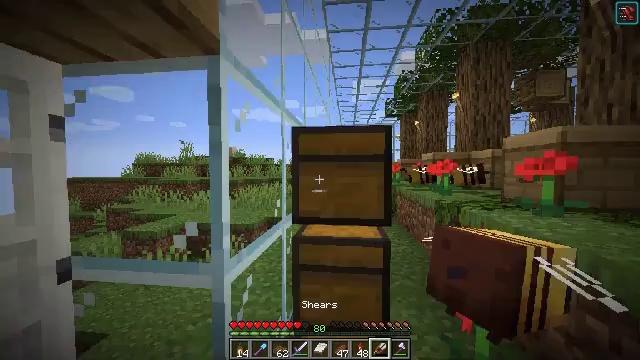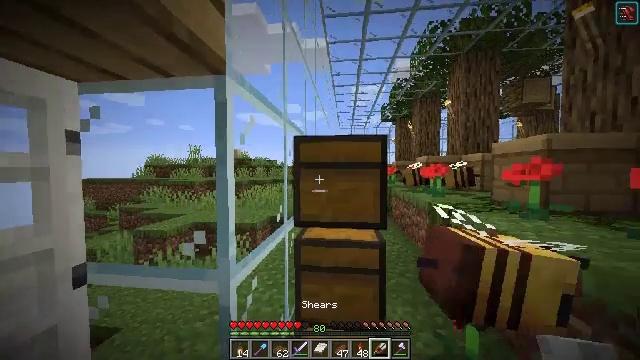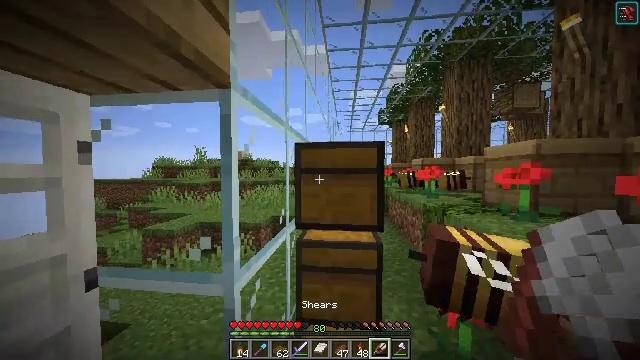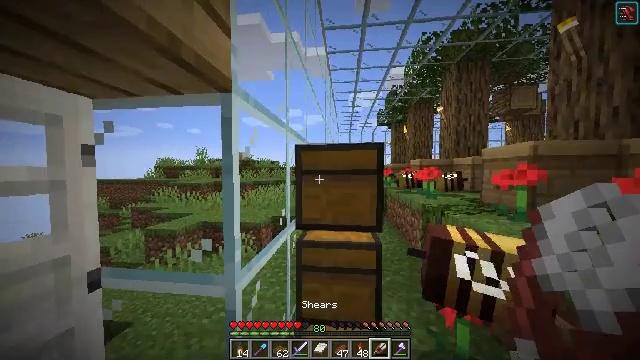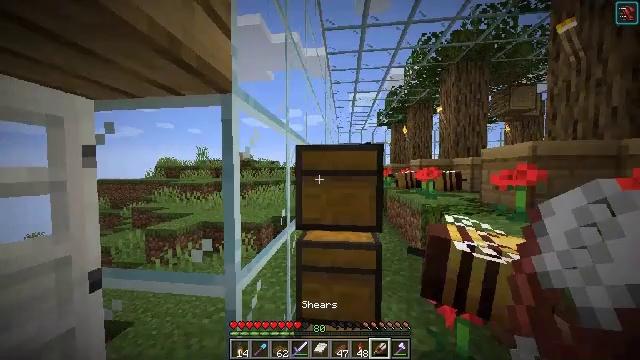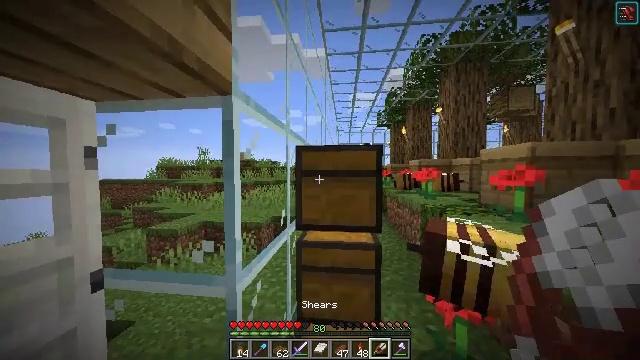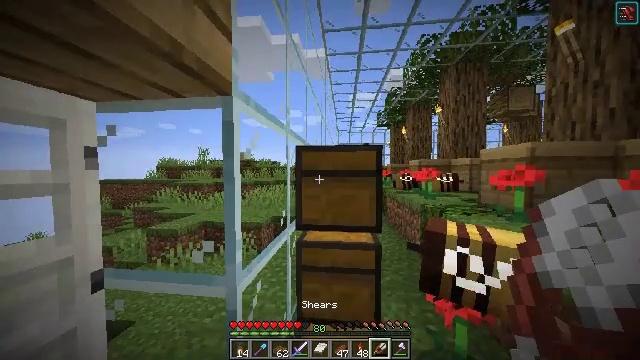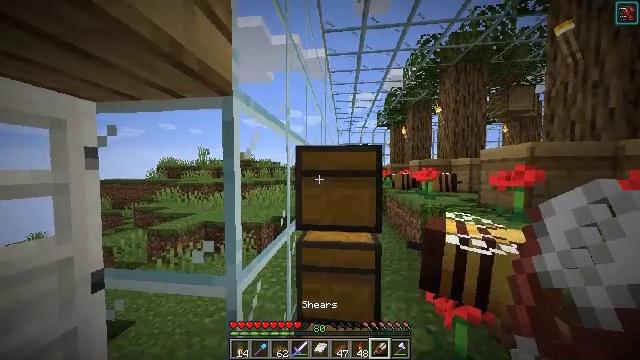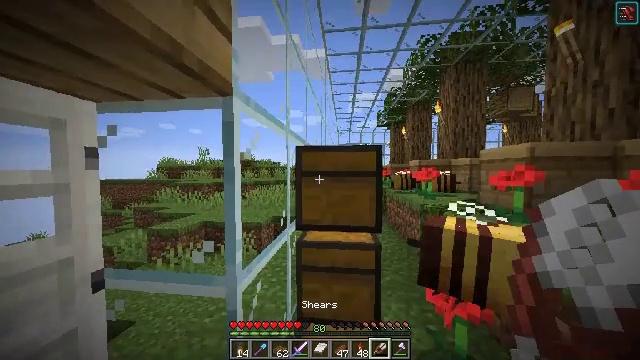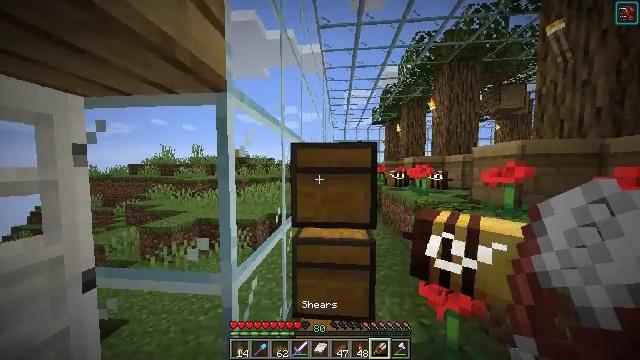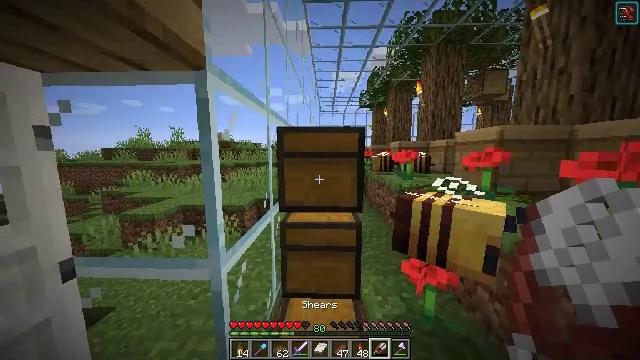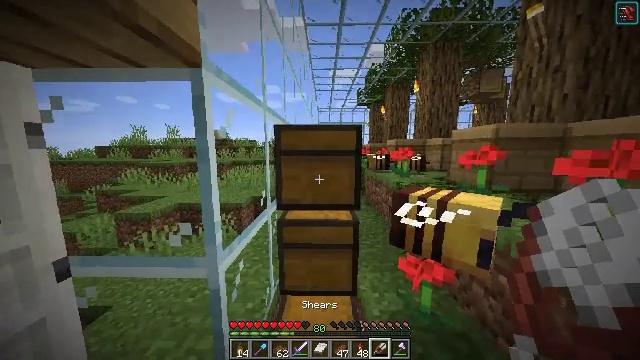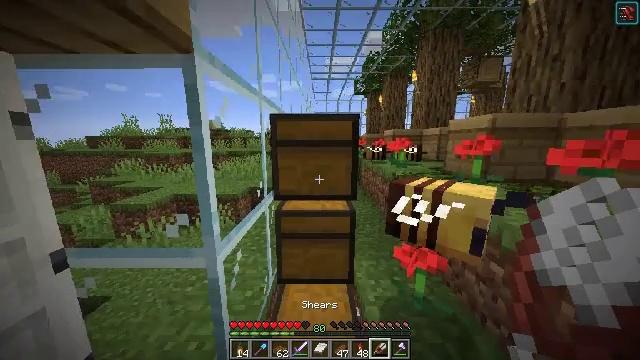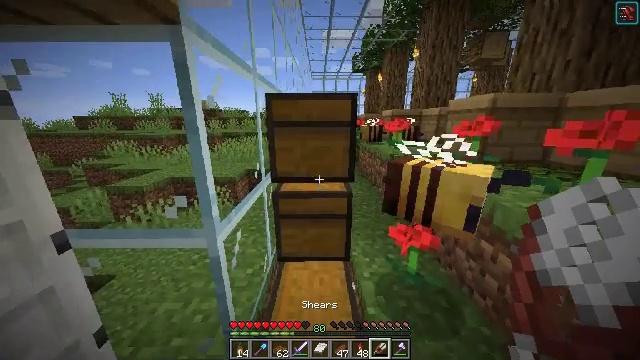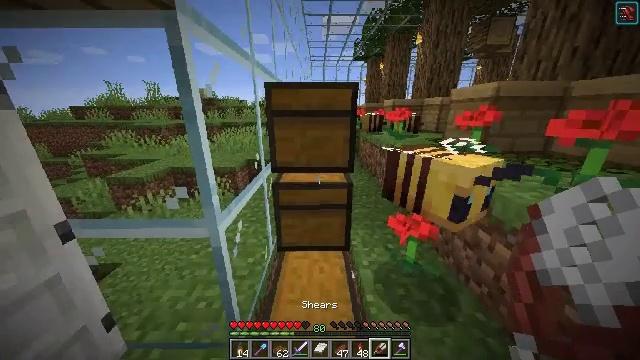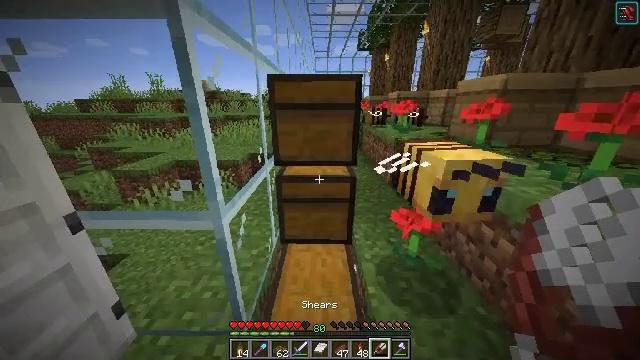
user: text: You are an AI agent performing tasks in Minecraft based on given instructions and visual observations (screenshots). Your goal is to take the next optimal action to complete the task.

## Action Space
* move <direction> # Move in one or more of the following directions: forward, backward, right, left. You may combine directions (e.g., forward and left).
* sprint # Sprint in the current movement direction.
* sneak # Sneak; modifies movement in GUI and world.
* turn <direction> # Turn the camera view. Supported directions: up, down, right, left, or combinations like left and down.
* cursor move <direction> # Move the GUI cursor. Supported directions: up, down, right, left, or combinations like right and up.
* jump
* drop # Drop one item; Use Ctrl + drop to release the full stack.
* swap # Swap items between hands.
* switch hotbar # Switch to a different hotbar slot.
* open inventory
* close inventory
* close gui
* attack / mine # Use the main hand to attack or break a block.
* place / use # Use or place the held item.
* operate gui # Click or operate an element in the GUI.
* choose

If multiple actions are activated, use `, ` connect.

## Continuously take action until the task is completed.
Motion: motion action
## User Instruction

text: Interact with the crafting table to make a beehive.
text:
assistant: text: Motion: attack / mine
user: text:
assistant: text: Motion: attack / mine
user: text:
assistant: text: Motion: attack / mine
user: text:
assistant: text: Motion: attack / mine
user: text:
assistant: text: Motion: attack / mine
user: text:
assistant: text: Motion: attack / mine
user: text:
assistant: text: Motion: attack / mine
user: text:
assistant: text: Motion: attack / mine
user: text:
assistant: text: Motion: turn right, attack / mine
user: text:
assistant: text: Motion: turn right and down, attack / mine
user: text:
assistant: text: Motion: attack / mine
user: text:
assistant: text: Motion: turn down, attack / mine
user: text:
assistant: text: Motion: turn down, attack / mine
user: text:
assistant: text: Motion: turn down, attack / mine
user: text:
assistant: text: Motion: turn down, attack / mine
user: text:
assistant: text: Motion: attack / mine
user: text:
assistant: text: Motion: attack / mine
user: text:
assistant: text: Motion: attack / mine
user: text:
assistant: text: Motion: attack / mine
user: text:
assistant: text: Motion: attack / mine
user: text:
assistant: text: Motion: turn up, attack / mine
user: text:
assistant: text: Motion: turn up, attack / mine
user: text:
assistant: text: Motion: attack / mine
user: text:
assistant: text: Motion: attack / mine
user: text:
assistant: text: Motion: attack / mine
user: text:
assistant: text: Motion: attack / mine
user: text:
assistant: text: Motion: attack / mine
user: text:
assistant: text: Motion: attack / mine
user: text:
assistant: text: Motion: attack / mine
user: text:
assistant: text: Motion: turn up, attack / mine